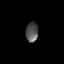
Tissue: lung
Cell type: Endothelial cells
Senescence score: 0.6692
Nuclear area (px): 237
Mean DAPI intensity: 84.511